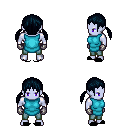
a pixel art fantasy rpg character, male body template, dark elf, purple skin, teal tunic, teal pants, raven twin-tailed hairstyle, metal gloves, black slippers, four views (front, back, left, right), 2x2 character sprite sheet, small pixel art, hard edges, no anti-aliasing